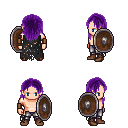
a pixel art fantasy rpg character, male body template, human, light skin, black tattered cape, metal pants, purple long hairstyle, leather bracers, brown shoes, shield, four views (front, back, left, right), 2x2 character sprite sheet, small pixel art, hard edges, no anti-aliasing